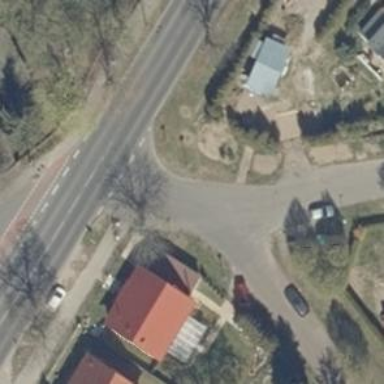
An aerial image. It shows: Road with "give way" sign.